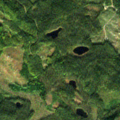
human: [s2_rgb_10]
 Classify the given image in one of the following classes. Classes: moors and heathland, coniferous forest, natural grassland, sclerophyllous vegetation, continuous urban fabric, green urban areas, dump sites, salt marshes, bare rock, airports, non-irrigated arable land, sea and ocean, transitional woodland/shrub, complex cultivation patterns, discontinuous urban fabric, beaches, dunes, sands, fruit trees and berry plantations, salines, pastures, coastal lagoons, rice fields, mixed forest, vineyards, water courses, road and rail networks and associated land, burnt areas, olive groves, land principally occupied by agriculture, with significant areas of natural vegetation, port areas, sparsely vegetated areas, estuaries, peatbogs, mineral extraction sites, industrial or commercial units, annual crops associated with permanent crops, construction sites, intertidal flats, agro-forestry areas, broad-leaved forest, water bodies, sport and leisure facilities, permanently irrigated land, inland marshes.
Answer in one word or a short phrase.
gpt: coniferous forest, mixed forest, transitional woodland/shrub